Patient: sex F, age 65
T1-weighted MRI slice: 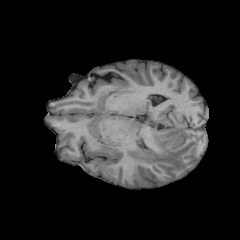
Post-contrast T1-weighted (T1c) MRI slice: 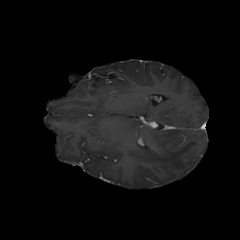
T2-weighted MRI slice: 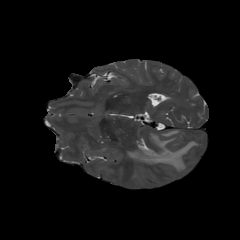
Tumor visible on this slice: yes
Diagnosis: Glioblastoma, IDH-wildtype
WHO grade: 4